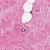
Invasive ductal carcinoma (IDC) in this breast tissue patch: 0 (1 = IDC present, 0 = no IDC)